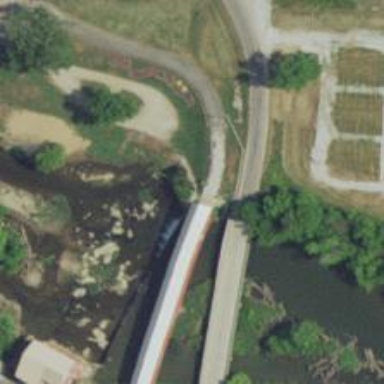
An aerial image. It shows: Covered footway bridge.